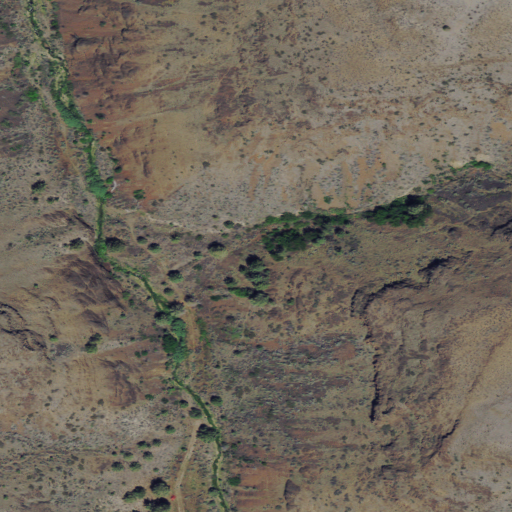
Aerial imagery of valley in Oregon named Rogers Canyon containing shrub and grassland